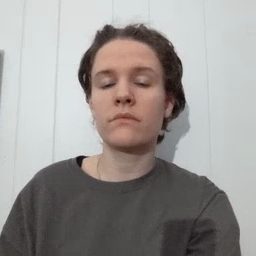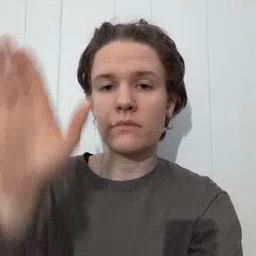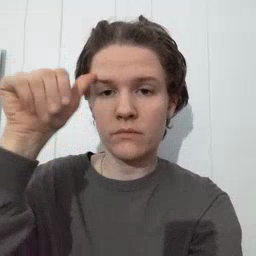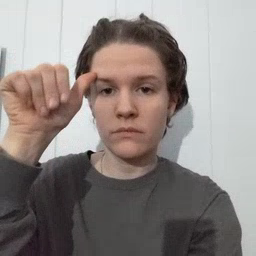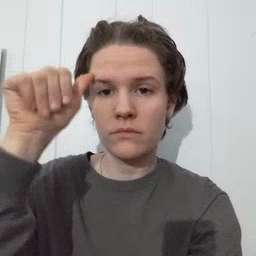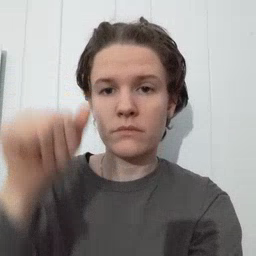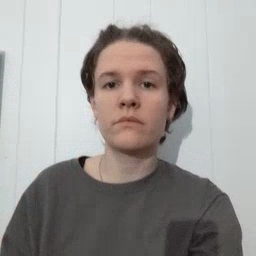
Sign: donkey